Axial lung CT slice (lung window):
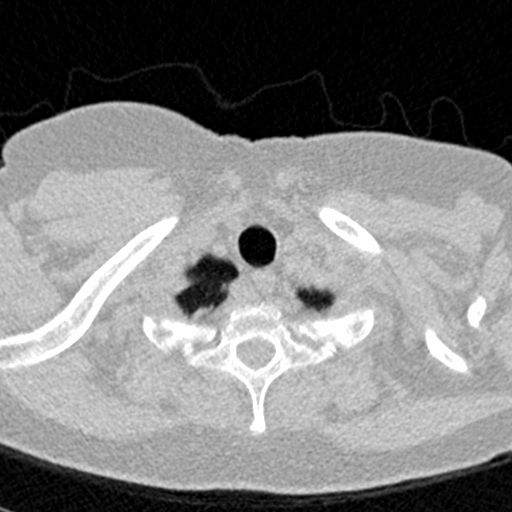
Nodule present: no